Question: I am new to ZF 2 and just trying to render generic layout outside a module's view directory.
At the moment ,i have a module "categories" and in "Categoriesiew\generic" ,i have splitted all common layout elements (i.e header(contains menus etc) ,footer,head (contains css/javascripts)) so that i could use them for other modules.See screen shot for clarification:

Instead of creating same layout(header,footer,menus) for each and every module again and again ,i want to make these layout /views accessible for all modules.(e.g Users,categories modules should have same footer,header all the time).
My question is :
1- As a best practice, in my case Where should i place my generic layout files to make them accessible for all modules within a project?In general,generic layout shouldn't reside within a specific module's view directory.
2-Where and What changes i would need to make to my configuration files to make them work?
I have tried to play with Evan's EdpModuleLayout
(<URL>
and also tried
" <URL> "
But couldn't succeed.I would appreciate if anyone could guide me in this regard.
Thanks
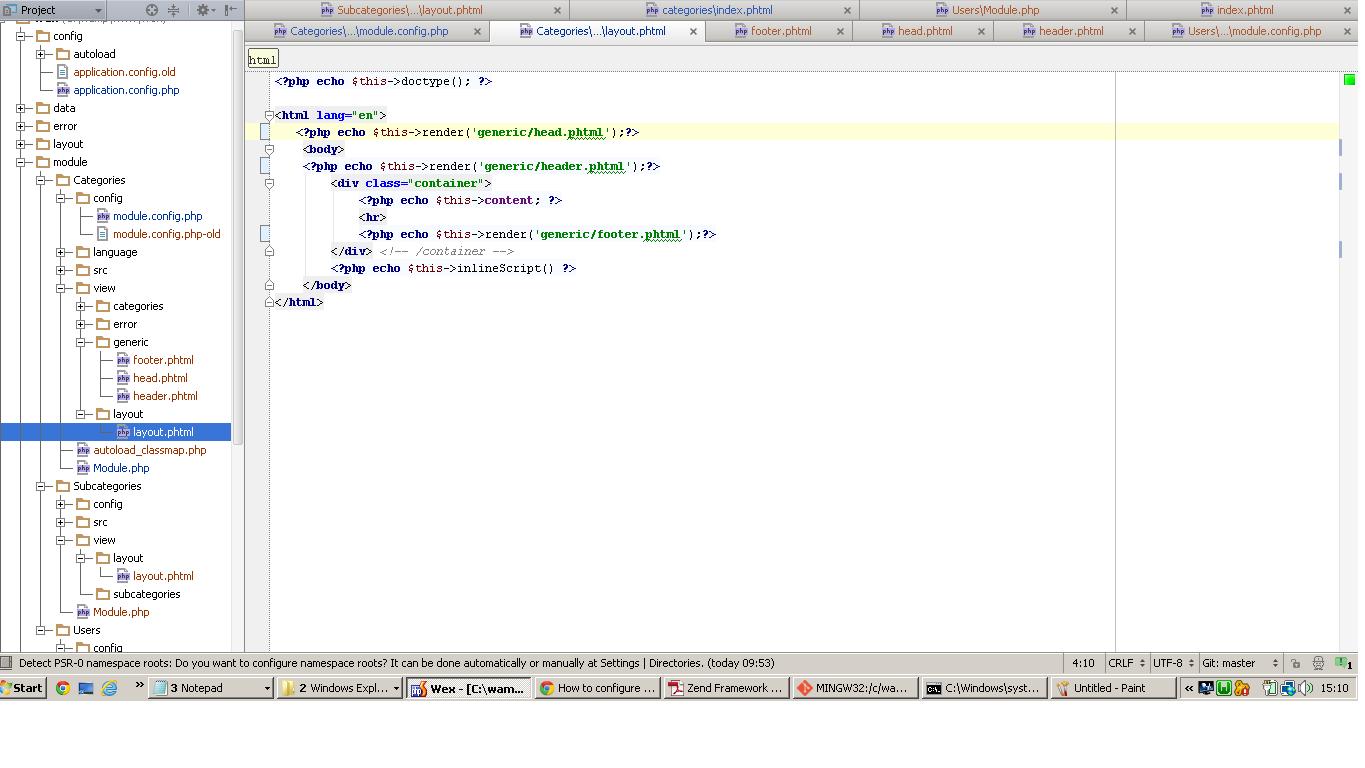
Answer: ZF2 already has a generic shared layout for all modules. the default is 'layout/layout.phtml'.
just put this file in the Application modules view directory and it will be shared for all modules.
all view scripts from all the loaded modules can be used in other modules, u just need to provide a template path for the view model:
'''
$viewModel->setTemplate('application/index/index');
'''
these are the default values:
'''
$viewModel->setTemplate('[module namespace]/[controller]/[action]');
'''
but when u provide the template path manually they can be anything in the registered view directories.
you can also change the default layout file path in view manager config :
'''
'view_manager' => array(
'display_not_found_reason' => true,
'doctype' => 'HTML5',
'not_found_template' => 'error/404',
'exception_template' => 'error/index',
// 'layout' => 'layout/layout.phtml',//<----------------------------
'template_path_stack' => array(
__DIR__ . '/../view',
),
'strategies' => array(
'ViewJsonStrategy',
),
),
'''
or in the controller itself :
'''
$this->layout('layout/layout.phtml');
'''
or in a event if you need it to be dynamic.
to define another directory for you view files you need to change/or add to the view manager's config
'''
'template_path_stack' => array(
__DIR__ . '/../view',
),
'''
or in e event if you need it to be dynamic :
'''
$templatePathResolver = $this->getServiceLocator()->get('Zend\View\Resolver\TemplatePathStack');
$templatePathResolver->setOptions(
array(
'script_paths' => array(
$client_theme_path,
)
)
);
'''